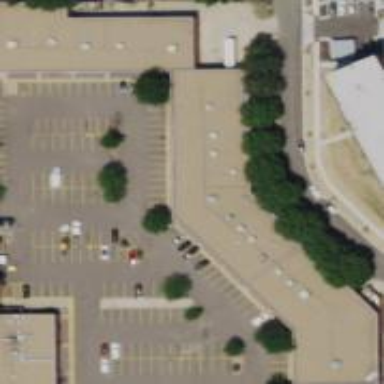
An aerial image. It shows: Retail building.